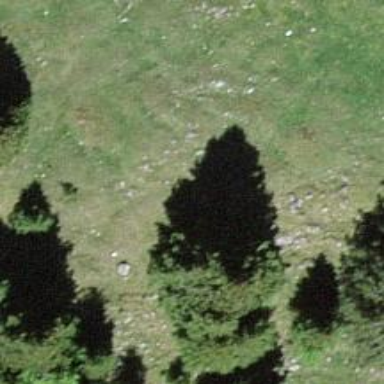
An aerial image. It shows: Needle-leaved tree in its natural environment.